Field crop: maize
Growth stage: 2
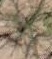
Species: salsola